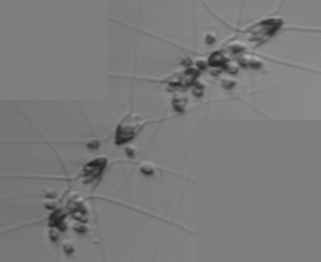
Label: Chaetoceros_didymus_TAG_external_flagellate